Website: crate-barrel
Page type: newsletter-management
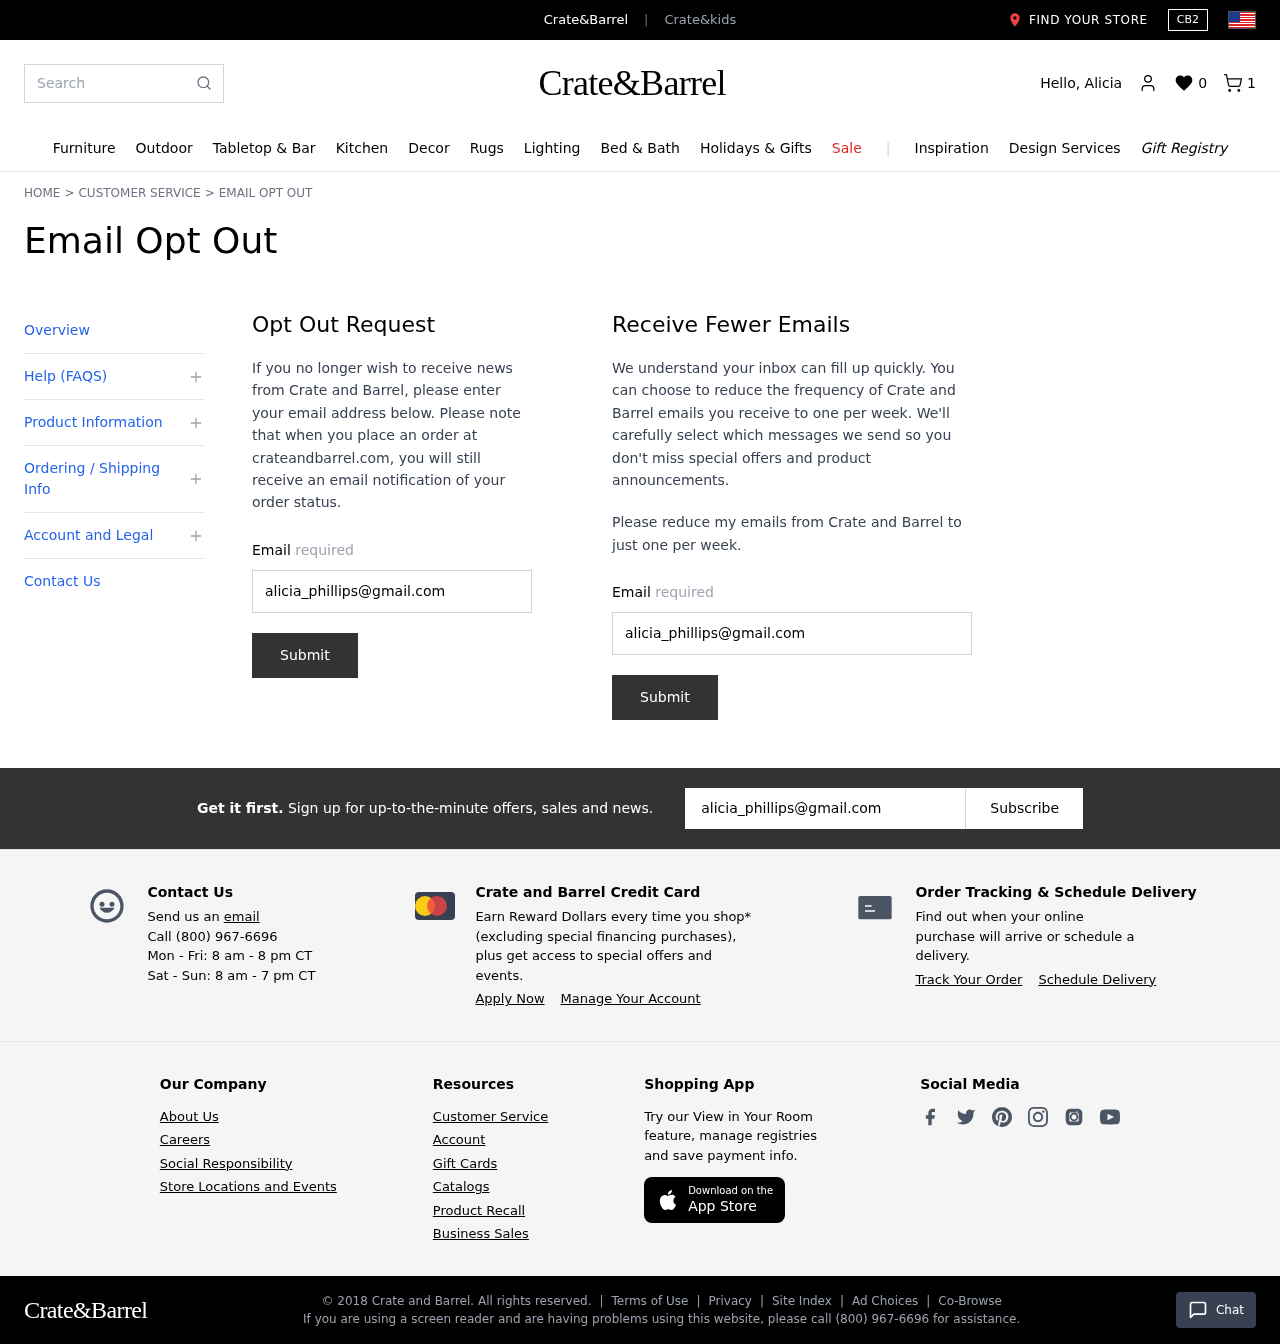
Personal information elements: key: PII_EMAIL
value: alicia_phillips@gmail.com
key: PII_EMAIL2
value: alicia_phillips@gmail.com
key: PII_EMAIL3
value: alicia_phillips@gmail.com
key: PII_FIRSTNAME
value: Alicia
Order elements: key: ORDER_NUM_ITEMS
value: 1
Search elements: key: HEADER_SEARCH
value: Search
Other elements: key: WISHLIST_COUNT
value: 0